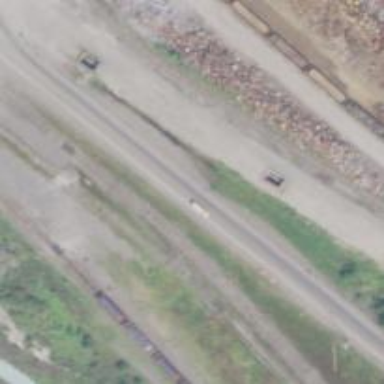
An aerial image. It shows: Railway siding for service.